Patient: sex M, age 60
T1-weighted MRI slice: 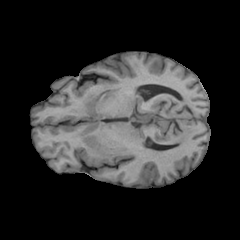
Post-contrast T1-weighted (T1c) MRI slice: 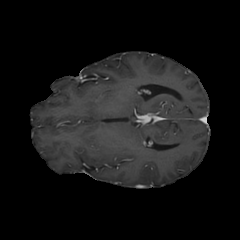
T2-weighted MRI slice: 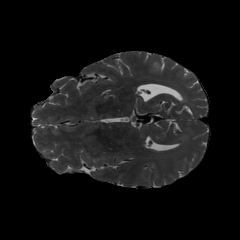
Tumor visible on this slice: no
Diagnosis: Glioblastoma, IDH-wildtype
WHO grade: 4